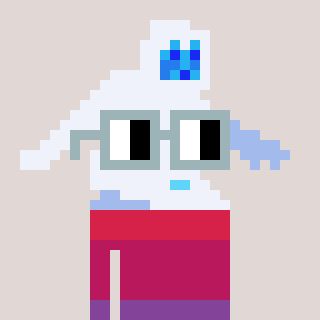
a pixel art character with square dark gray glasses, a yeti-shaped head and a hotbrown-colored body on a warm background